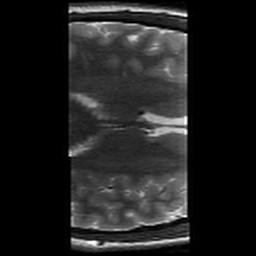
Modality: T2w
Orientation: axial
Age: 20
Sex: female
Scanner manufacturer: siemens
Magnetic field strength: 3 T
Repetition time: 8.02 s
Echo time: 0.08 s